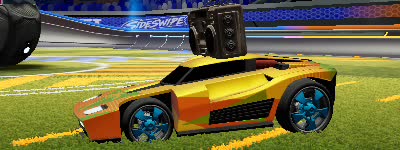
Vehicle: breakout